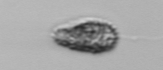
Label: Pseudochattonella_farcimen